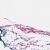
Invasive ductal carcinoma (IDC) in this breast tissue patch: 0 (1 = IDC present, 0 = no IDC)